Question: As the title says, in the view for , where VS lists changes in your version, is selected by default. In VS2013 update 3, i had this set to by default.
I have to change this view to show only solution changes for every new . I want the default to be .

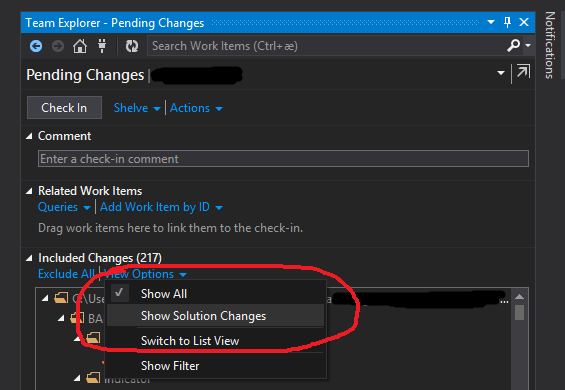
Answer: As far as I tested, this default setting is controlled by the following registry entry. If the value of this registry entry is set as 1, then it should change the default behavior to filter by "Solution Changes".
Name:
REG_DWORD
Value: 1 = Show Solution Changes
Value: 0 = Show All
Since we are on this topic, if you want to change the default file listing to "List View" instead of the "Tree View", you should modify the below Registry entry:
Name:
REG_DWORD
Value: 1 = TreeView
Value: 2 = ListView